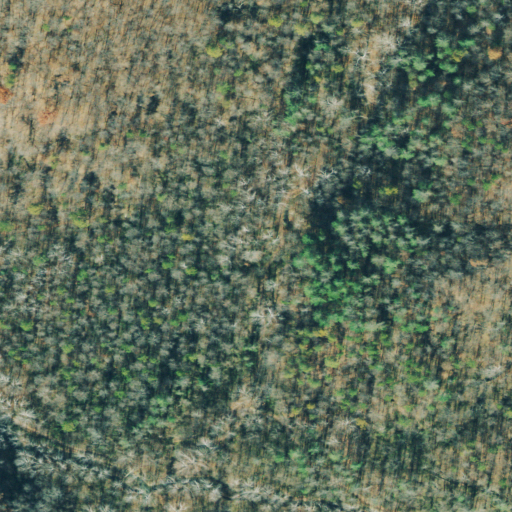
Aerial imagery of valley in Ohio named Aldridge Hollow containing deciduous forest, mixed forest, evergreen forest, woody wetlands, and open development